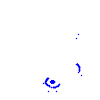
Particle: electron